Question: I am working on a iwatch app . when i am runing app getting this error . why this error is coming how to solve.
'''
SPErrorGizmoInstallNeverFinishedErrorMessag
'''

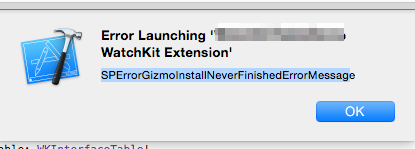
Answer: This issue happens when you have created duplicate scheme and selecting that and executing your project.
So go to Inside your active-scheme change the target to the correct one.